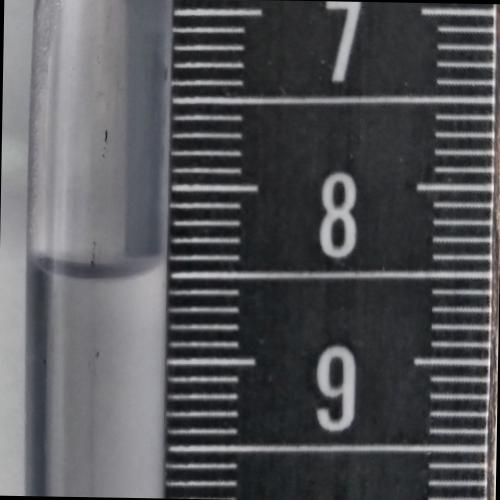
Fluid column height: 8.5 cm